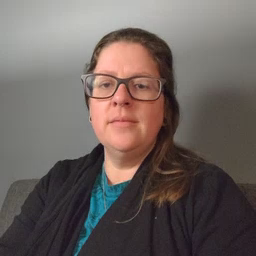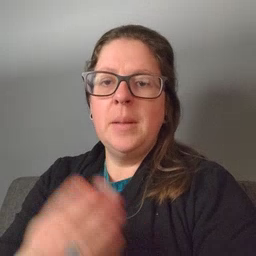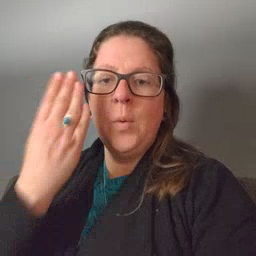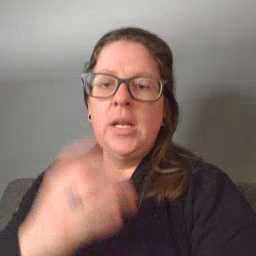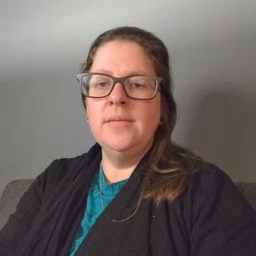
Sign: morning